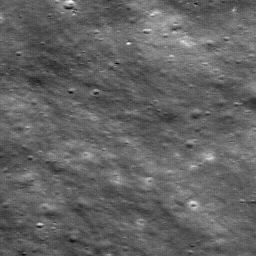
Host type: background_regolith
Lunar coordinates: latitude nan, longitude nan